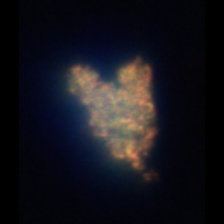
Taxon: Unknown_detritus
Group: Unknown